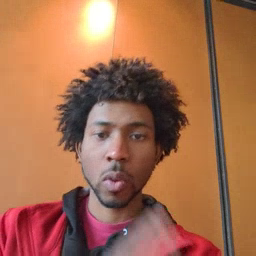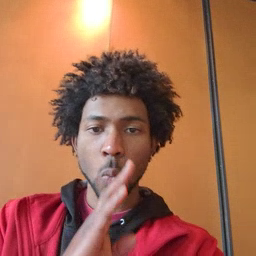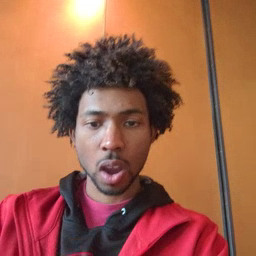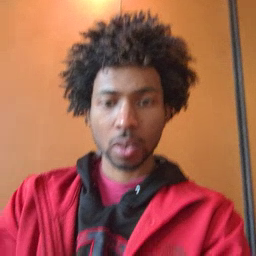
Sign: quiet